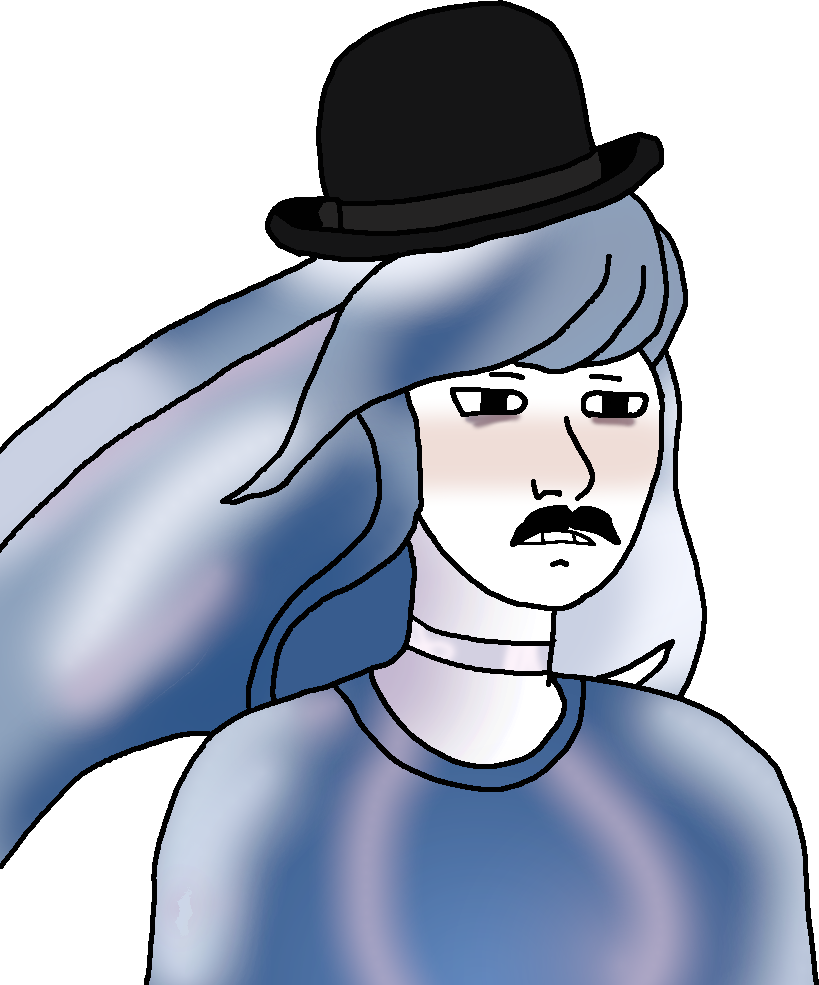
Label: 5_Twinkjak